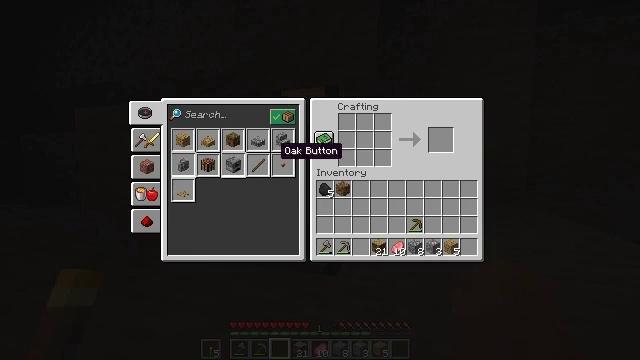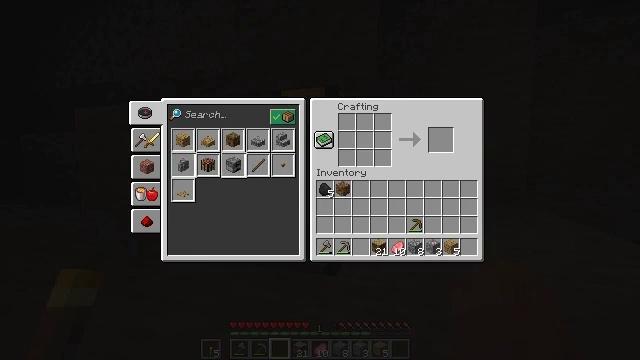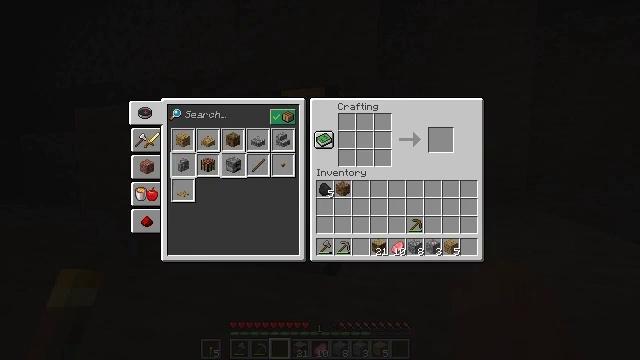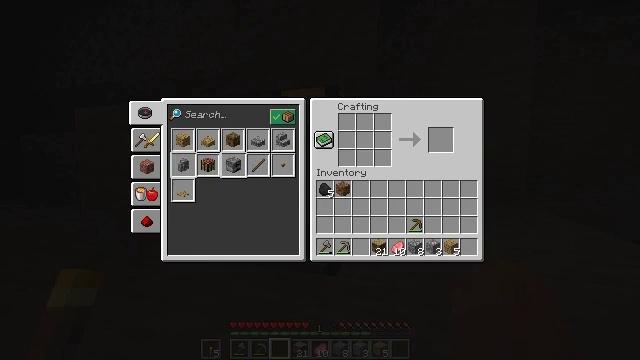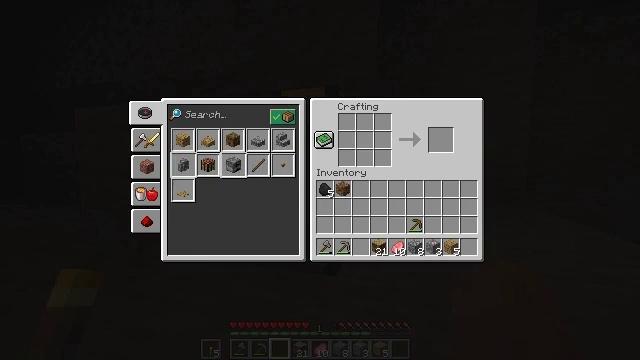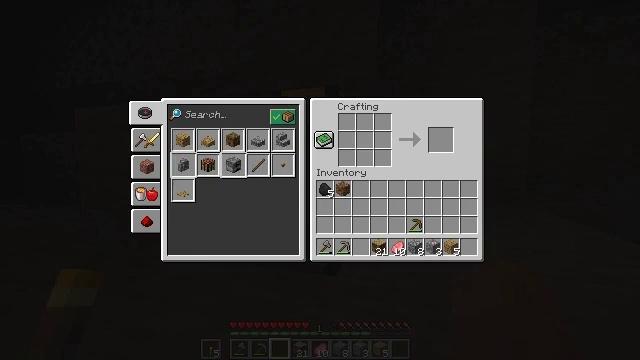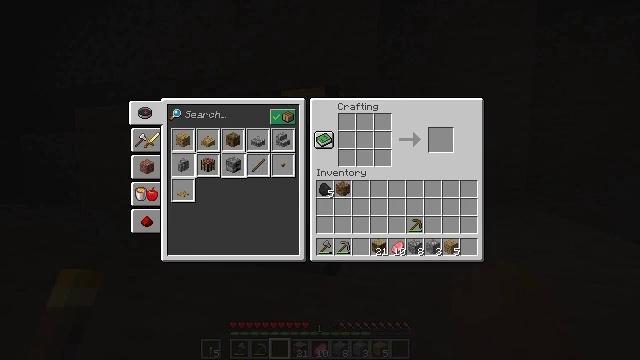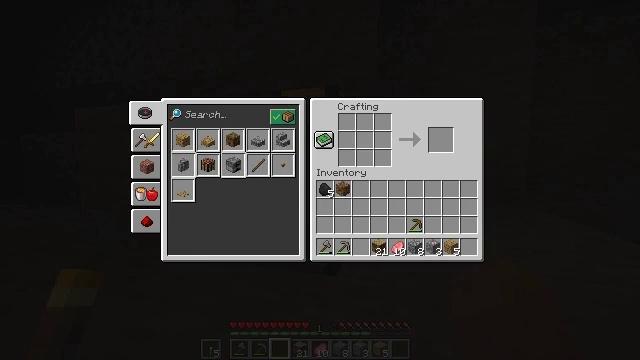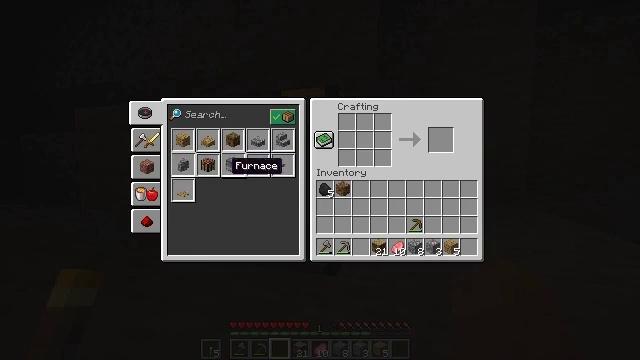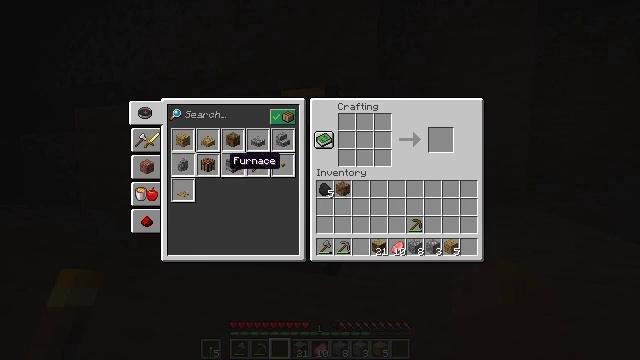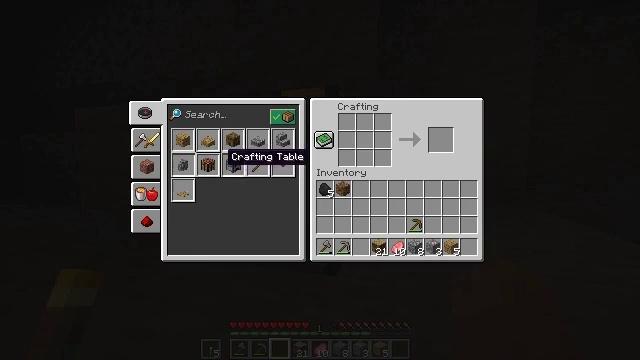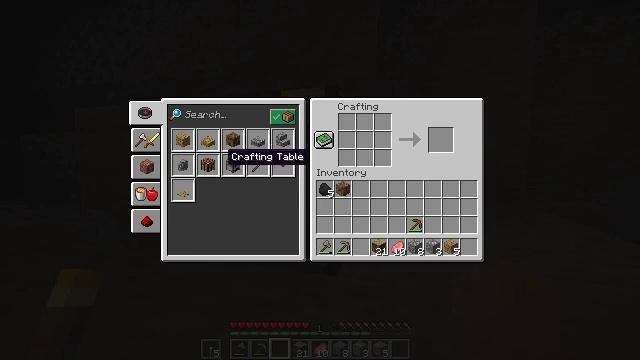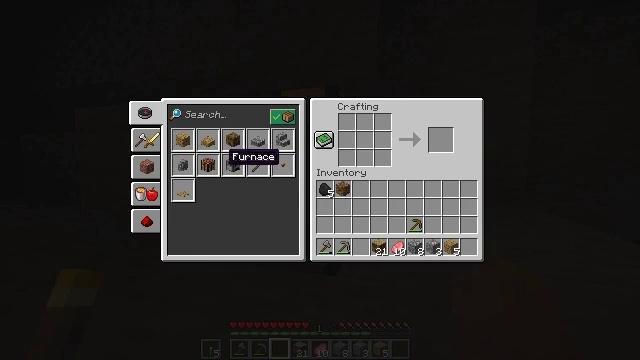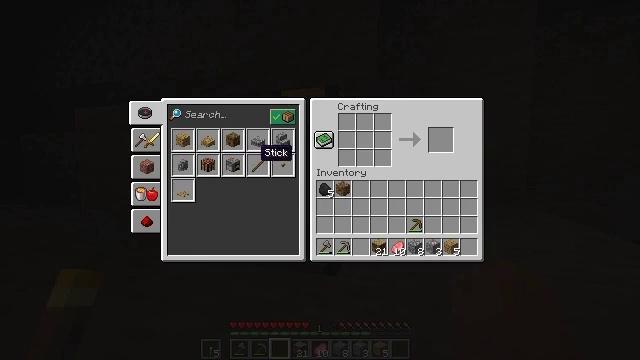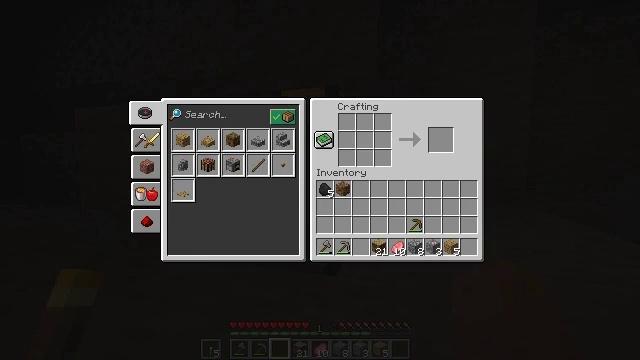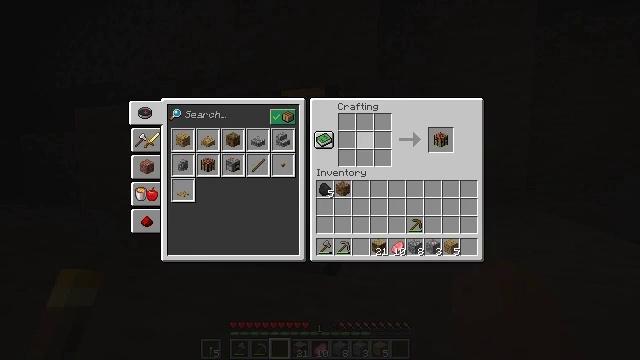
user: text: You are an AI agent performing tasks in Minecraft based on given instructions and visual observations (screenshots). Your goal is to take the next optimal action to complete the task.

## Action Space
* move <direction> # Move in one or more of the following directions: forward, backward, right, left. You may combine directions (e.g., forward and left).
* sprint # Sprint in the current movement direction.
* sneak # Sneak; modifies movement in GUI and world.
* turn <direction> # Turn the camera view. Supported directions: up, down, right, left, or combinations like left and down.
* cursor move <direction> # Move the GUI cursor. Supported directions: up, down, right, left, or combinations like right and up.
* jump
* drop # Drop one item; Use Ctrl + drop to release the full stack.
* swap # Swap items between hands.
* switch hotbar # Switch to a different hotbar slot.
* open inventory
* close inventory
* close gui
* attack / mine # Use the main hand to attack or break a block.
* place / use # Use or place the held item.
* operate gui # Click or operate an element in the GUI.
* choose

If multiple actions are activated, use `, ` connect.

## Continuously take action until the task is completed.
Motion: motion action
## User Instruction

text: Combine four planks to craft a crafting table.
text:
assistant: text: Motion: cursor move down
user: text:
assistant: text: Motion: cursor move down
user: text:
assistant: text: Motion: no_op
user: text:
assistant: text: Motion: no_op
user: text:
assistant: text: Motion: cursor move left
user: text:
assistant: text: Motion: cursor move left and up
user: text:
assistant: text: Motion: cursor move left and up
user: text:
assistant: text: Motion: no_op
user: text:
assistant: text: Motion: no_op
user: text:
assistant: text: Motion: operate gui
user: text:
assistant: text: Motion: operate gui
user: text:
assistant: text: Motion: operate gui
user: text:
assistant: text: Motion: sneak, cursor move right
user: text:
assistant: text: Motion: sneak, cursor move right and up
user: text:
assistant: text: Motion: sneak, cursor move right
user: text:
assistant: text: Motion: sneak, cursor move right and up
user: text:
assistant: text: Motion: sneak, cursor move right
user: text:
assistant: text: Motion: sneak, cursor move right
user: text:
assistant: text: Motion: sneak
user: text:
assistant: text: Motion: sneak, cursor move right
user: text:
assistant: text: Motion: sneak
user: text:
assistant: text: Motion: sneak
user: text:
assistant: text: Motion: sneak
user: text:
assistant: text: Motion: sneak, operate gui
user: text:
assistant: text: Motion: sneak, operate gui
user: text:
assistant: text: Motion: sneak, operate gui
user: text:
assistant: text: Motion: sneak
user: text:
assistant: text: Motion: sneak
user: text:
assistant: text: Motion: sneak, close gui